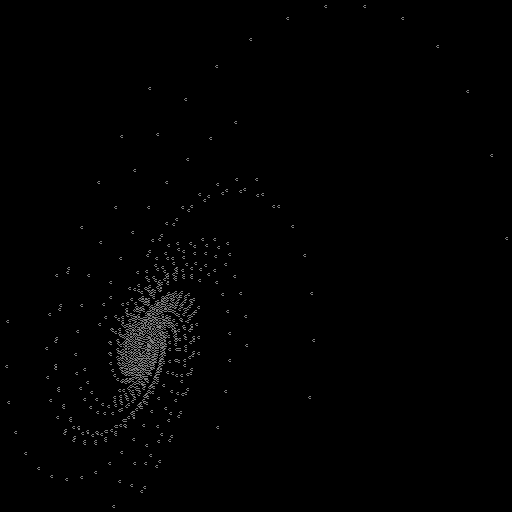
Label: fleabane